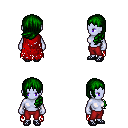
a pixel art fantasy rpg character, female body template, dark elf, purple skin, red tattered cape, red pants, green left-swept hairstyle, ghillies, four views (front, back, left, right), 2x2 character sprite sheet, small pixel art, hard edges, no anti-aliasing